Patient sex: M
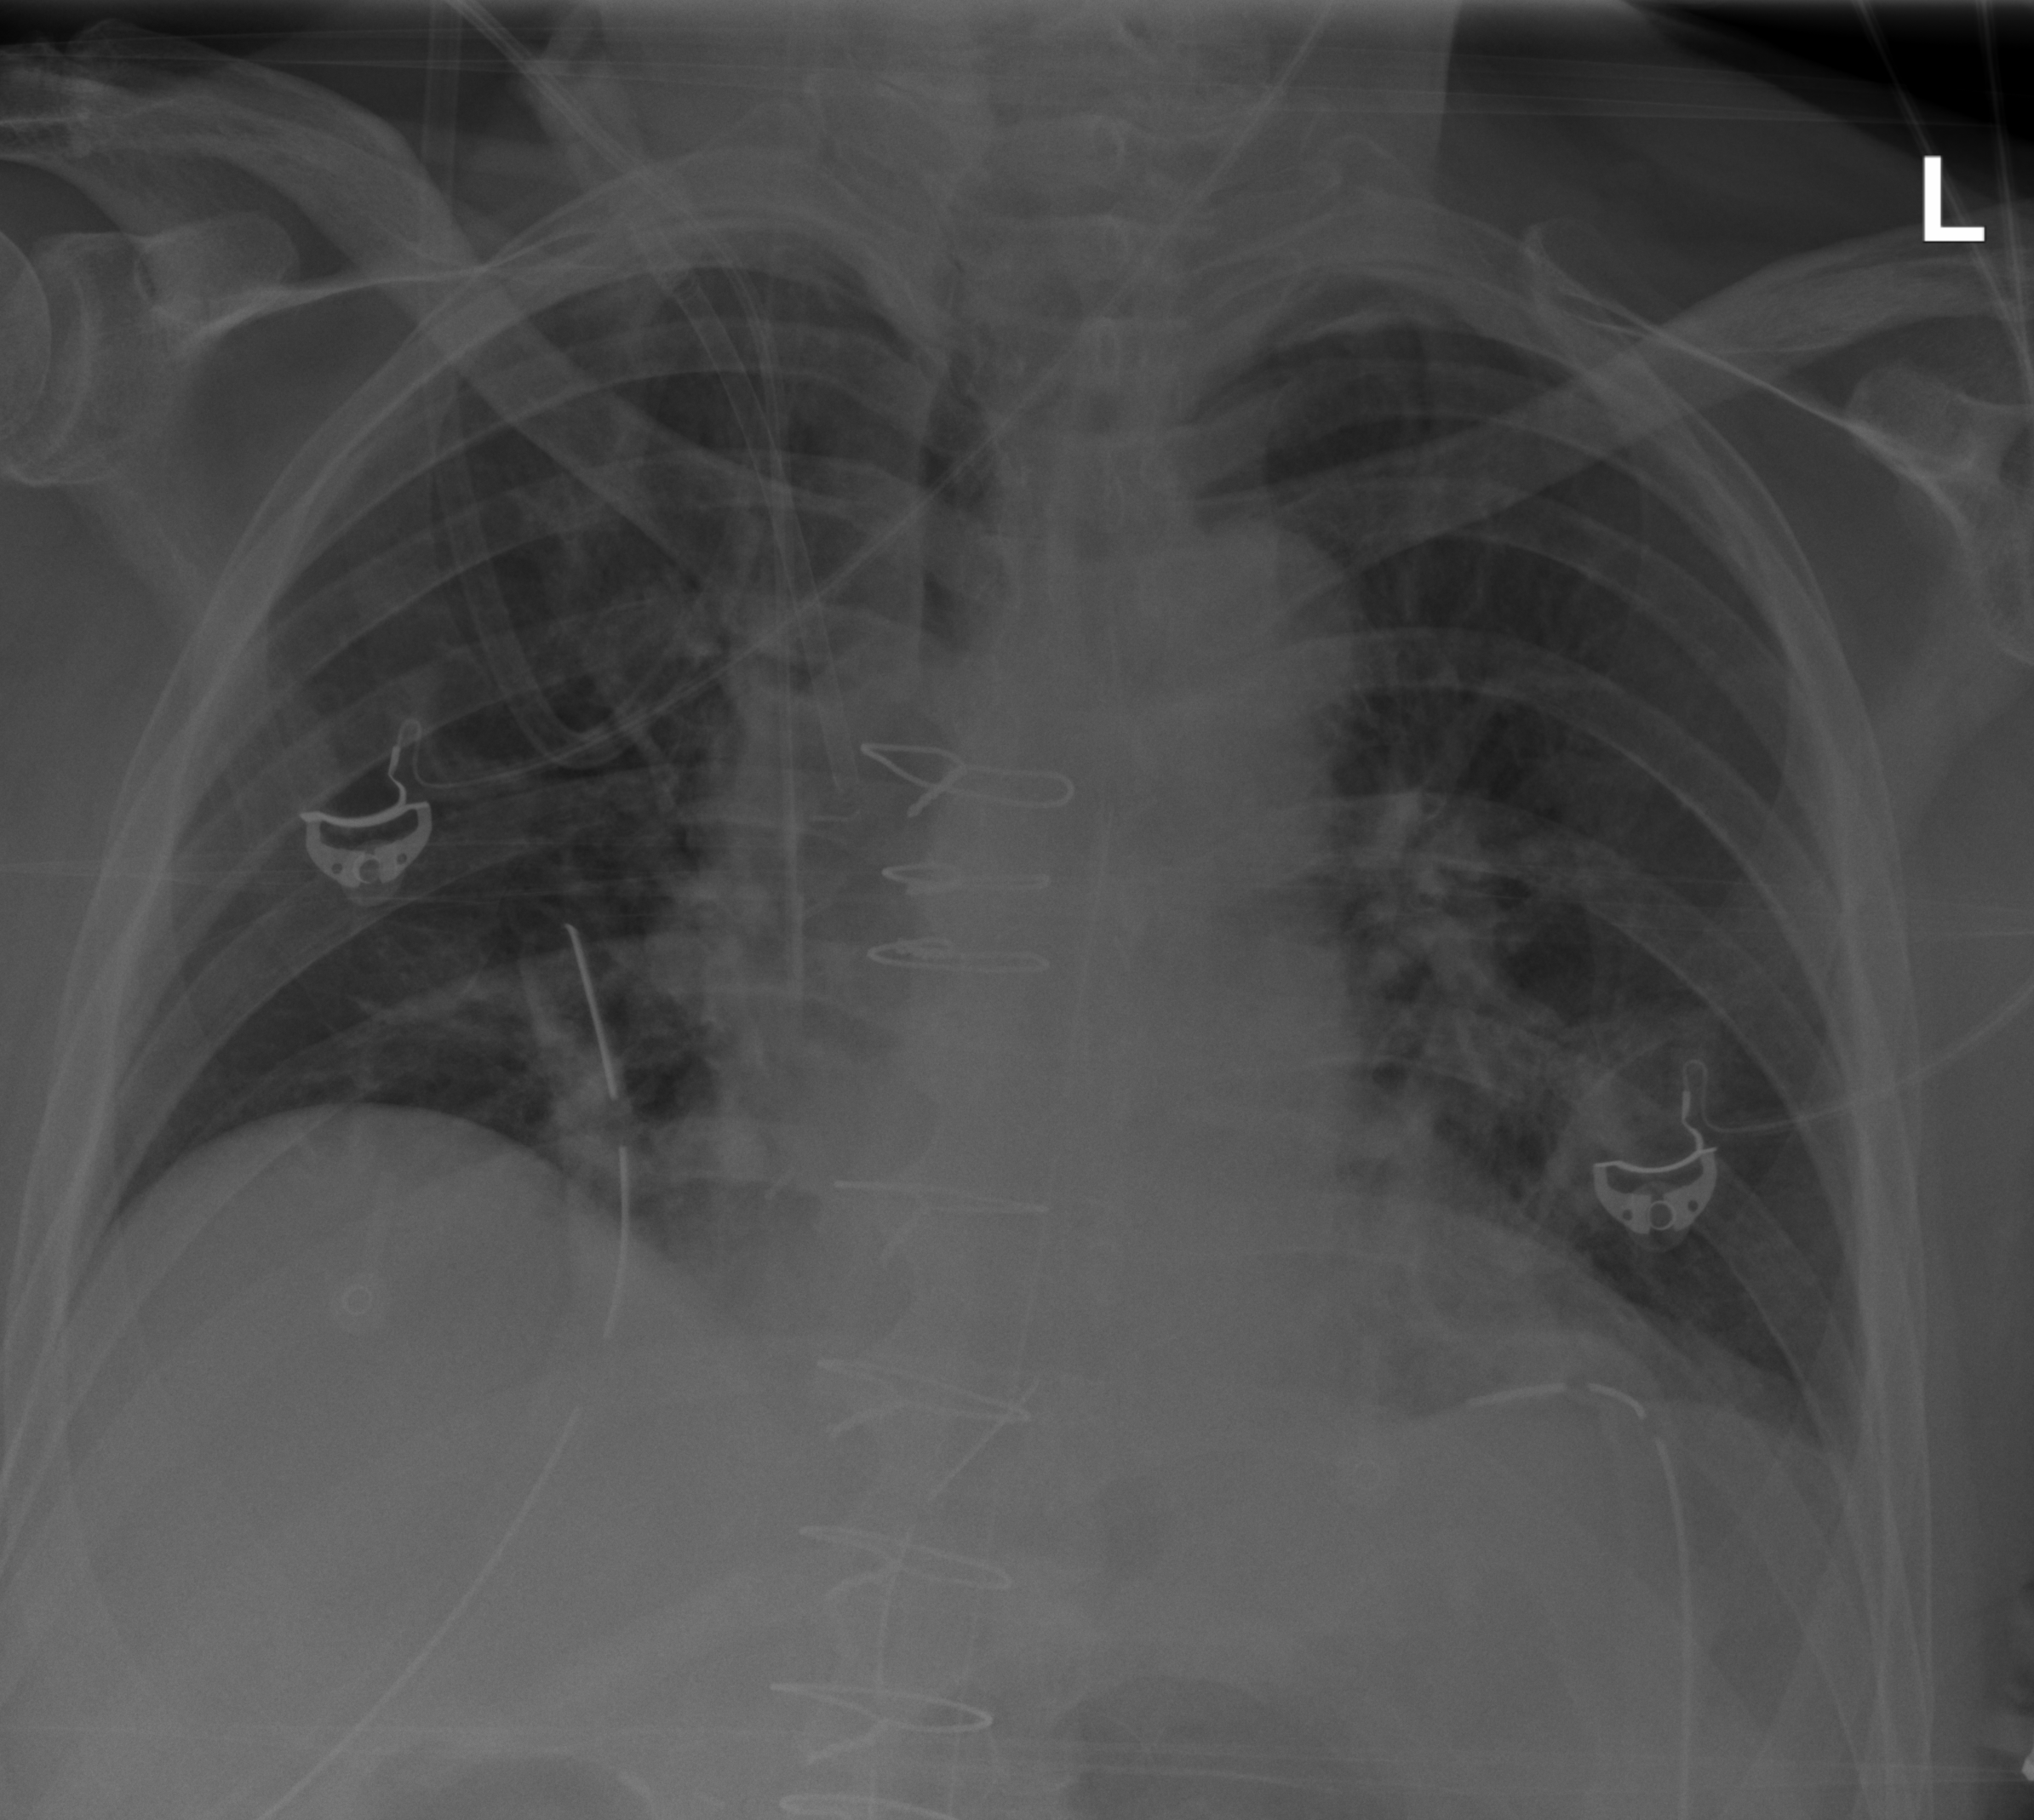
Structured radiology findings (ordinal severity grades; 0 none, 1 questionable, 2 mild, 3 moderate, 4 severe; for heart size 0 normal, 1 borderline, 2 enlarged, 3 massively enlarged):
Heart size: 0
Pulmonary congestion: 0
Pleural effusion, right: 0
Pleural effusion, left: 0
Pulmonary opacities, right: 0
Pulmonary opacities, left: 0
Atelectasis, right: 0
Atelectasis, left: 2